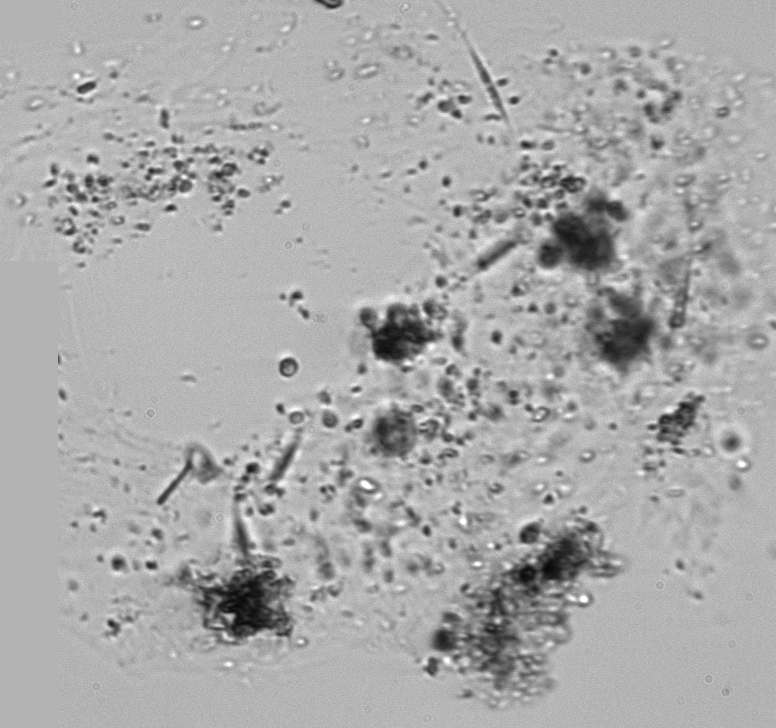
Label: Phaeocystis